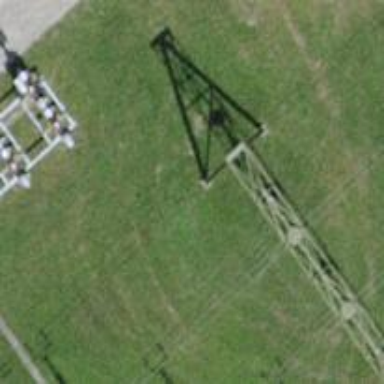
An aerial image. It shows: Insulator used in power equipment.